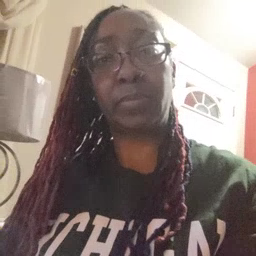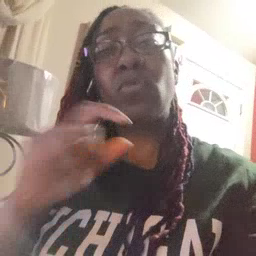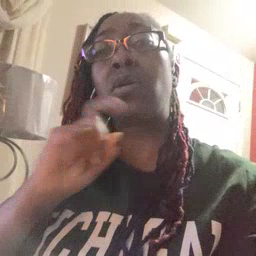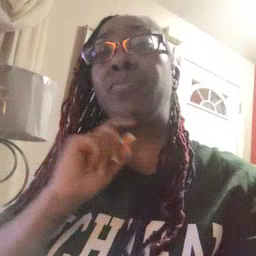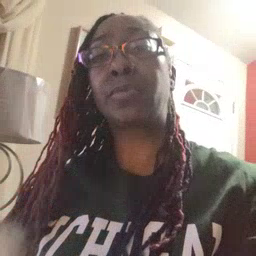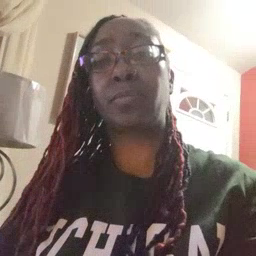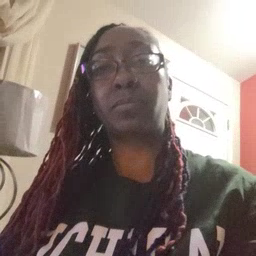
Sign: garbage